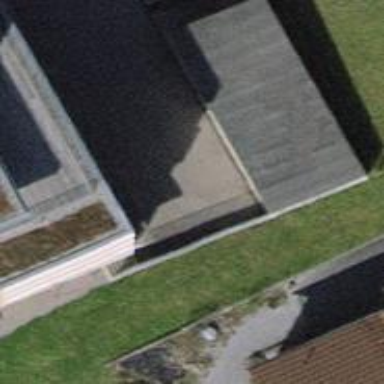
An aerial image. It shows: View of roof of building.